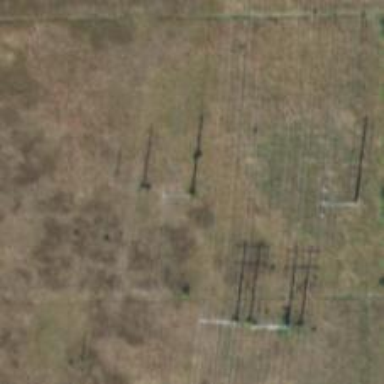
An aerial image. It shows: Power pole.